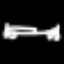
Label: bed